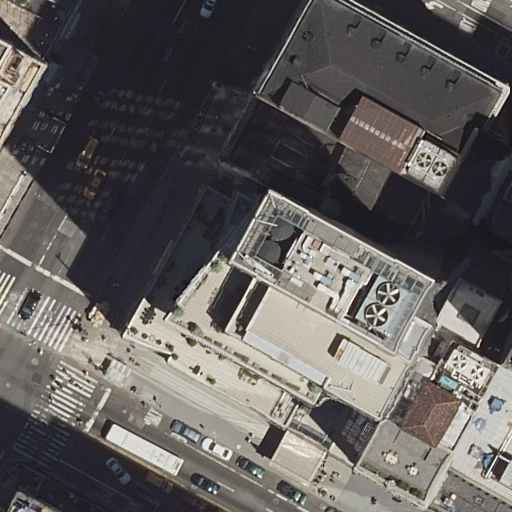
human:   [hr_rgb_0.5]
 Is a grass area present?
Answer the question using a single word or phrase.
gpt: no

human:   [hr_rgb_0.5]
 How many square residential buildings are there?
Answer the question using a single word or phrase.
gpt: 0

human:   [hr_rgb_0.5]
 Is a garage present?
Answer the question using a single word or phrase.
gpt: no

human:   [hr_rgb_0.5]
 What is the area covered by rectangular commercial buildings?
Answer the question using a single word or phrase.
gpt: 101m2

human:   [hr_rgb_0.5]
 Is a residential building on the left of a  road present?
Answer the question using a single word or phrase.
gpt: yes

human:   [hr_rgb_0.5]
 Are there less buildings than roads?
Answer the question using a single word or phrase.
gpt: no

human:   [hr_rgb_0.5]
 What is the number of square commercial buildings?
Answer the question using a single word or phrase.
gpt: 0

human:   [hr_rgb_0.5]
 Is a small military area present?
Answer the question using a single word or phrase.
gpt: no

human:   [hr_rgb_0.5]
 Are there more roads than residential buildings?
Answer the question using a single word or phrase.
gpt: yes

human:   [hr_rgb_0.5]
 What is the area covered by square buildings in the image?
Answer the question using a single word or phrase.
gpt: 0m2

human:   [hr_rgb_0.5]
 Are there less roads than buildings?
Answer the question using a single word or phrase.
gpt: yes

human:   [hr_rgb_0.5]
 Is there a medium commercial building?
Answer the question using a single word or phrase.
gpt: yes

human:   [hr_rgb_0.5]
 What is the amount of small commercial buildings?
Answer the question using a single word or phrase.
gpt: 2

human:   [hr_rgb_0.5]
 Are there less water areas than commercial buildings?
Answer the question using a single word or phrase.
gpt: yes

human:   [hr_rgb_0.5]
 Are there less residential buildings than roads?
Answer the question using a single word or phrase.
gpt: yes

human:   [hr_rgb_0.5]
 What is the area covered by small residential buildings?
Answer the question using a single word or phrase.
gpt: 38m2

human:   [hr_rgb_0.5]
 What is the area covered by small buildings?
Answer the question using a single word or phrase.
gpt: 139m2

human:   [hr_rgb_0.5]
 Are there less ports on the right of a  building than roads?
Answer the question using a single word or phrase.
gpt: yes

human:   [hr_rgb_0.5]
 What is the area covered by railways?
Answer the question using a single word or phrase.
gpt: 0m2

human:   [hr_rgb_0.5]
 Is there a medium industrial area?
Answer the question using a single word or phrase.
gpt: no

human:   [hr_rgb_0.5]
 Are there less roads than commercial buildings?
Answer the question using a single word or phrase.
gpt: no

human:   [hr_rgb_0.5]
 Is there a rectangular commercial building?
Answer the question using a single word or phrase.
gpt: yes

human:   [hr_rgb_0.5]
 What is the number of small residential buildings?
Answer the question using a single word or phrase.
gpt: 1

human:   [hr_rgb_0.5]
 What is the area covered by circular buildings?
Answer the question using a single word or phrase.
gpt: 0m2

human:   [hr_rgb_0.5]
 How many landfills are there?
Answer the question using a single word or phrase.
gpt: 0

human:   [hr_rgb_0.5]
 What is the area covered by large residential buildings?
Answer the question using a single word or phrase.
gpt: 1502m2

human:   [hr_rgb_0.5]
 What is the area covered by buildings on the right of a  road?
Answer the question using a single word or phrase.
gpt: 3894m2

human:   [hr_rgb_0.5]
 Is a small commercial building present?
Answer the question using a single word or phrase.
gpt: yes

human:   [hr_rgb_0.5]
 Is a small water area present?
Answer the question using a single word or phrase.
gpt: no

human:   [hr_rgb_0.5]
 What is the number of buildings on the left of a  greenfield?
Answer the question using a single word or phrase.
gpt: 0

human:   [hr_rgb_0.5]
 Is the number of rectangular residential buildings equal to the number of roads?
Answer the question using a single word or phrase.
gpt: no

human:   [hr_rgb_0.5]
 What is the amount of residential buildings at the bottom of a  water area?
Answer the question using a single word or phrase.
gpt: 0

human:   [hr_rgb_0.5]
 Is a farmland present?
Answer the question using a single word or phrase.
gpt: no

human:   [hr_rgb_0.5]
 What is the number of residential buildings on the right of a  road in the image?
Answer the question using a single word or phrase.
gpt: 2

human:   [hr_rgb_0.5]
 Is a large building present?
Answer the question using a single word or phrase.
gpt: yes

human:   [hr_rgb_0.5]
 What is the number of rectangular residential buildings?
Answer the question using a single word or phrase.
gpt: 2